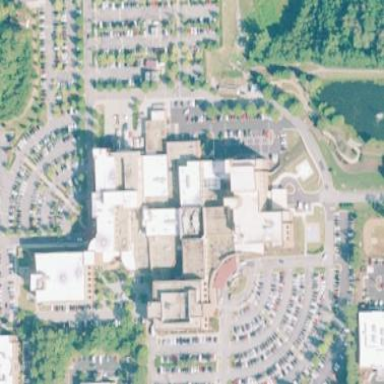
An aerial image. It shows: Healthcare facility identified as hospital.